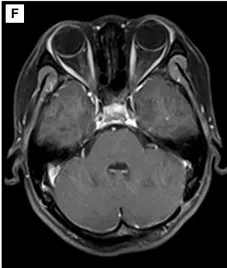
(D-F) Results of postoperative MRI. The patchy slight enhancement of the left cerebellar hemisphere was in line with the postoperative changes in tumor resection.
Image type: radiology (mri)